Interaction volume radius: 5 \u00c5
Interaction volume height: 15 \u00c5
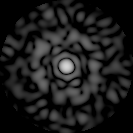
Disorder parameter: 0.8275